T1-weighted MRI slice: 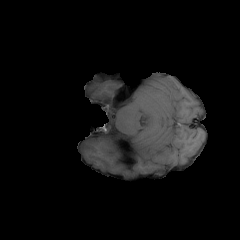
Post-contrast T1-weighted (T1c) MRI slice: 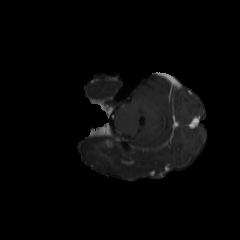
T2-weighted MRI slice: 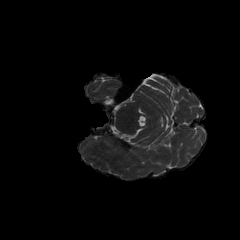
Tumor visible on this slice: yes